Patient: sex M, age 61
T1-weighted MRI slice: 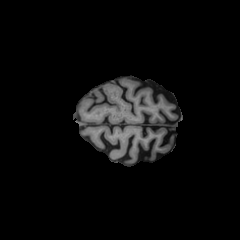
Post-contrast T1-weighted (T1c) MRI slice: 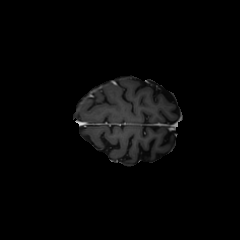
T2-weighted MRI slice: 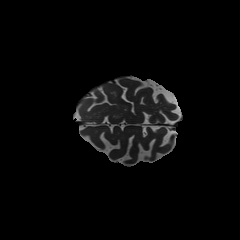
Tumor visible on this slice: no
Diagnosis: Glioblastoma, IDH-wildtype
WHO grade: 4